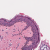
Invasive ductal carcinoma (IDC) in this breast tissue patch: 0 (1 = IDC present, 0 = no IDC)